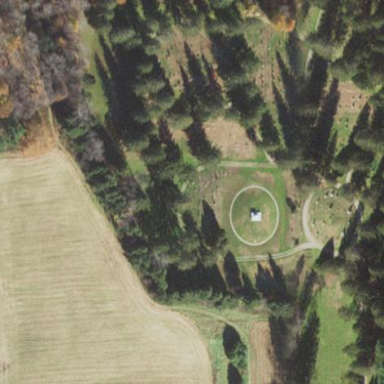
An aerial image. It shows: Graveyard used as cemetery.